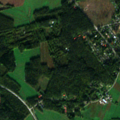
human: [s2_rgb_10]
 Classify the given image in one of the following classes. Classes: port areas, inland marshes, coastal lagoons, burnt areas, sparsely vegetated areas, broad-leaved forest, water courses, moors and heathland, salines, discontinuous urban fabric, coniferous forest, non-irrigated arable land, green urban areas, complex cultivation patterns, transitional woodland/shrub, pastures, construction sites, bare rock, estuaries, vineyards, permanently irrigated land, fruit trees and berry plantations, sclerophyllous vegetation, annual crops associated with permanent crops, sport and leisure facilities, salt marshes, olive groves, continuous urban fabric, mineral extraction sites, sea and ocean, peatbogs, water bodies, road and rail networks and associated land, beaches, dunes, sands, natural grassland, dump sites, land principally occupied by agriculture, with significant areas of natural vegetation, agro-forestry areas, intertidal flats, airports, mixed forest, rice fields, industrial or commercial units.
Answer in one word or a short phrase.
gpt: discontinuous urban fabric, non-irrigated arable land, land principally occupied by agriculture, with significant areas of natural vegetation, coniferous forest, mixed forest, transitional woodland/shrub